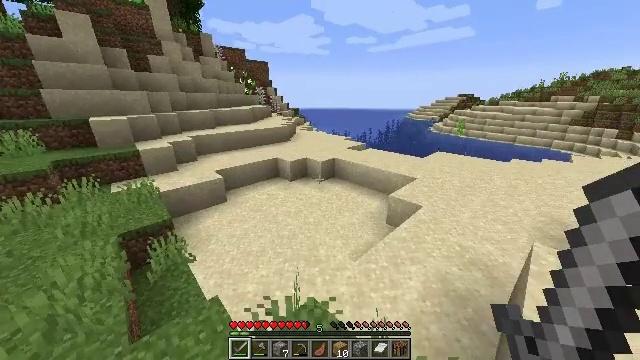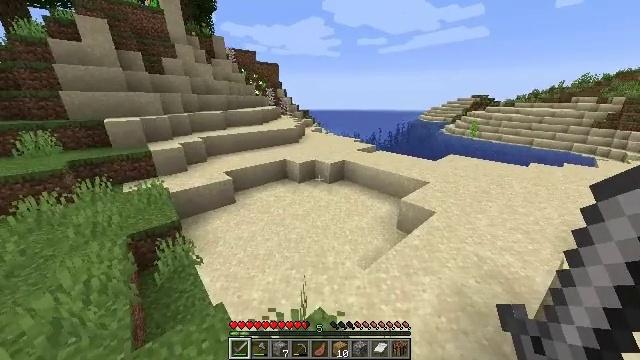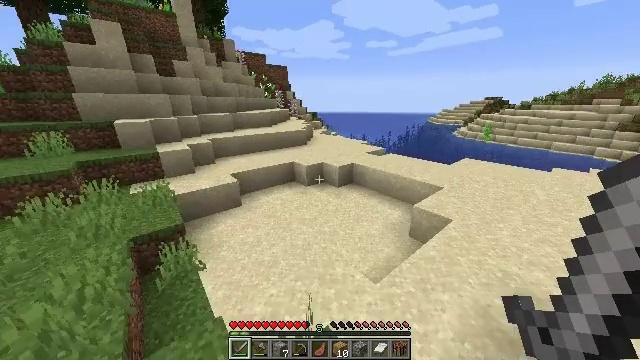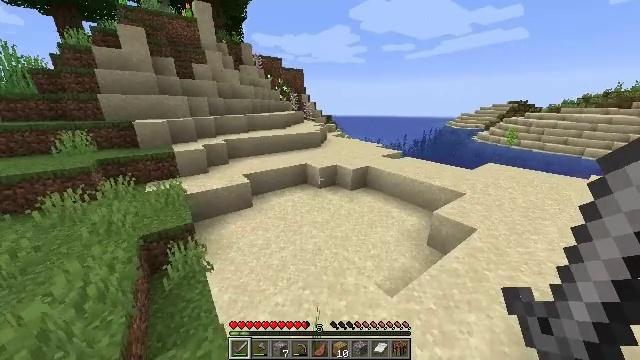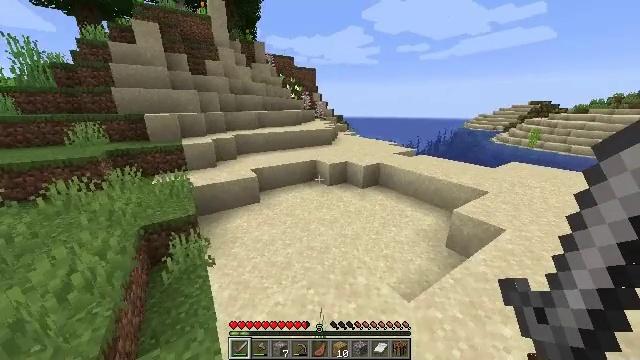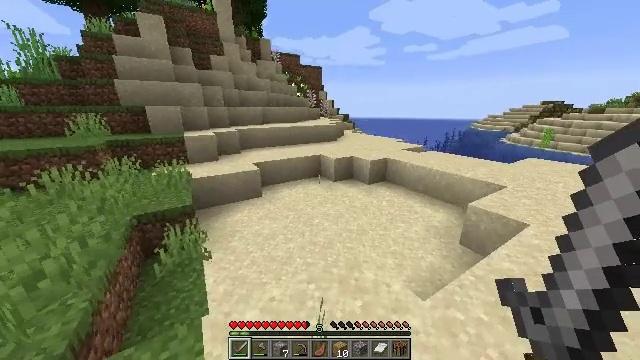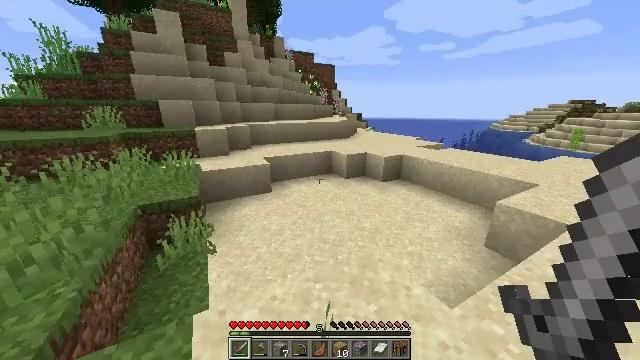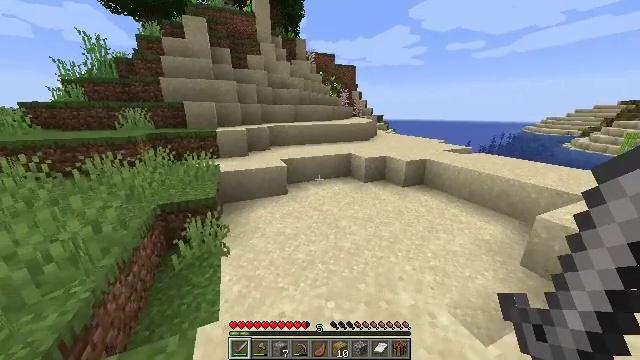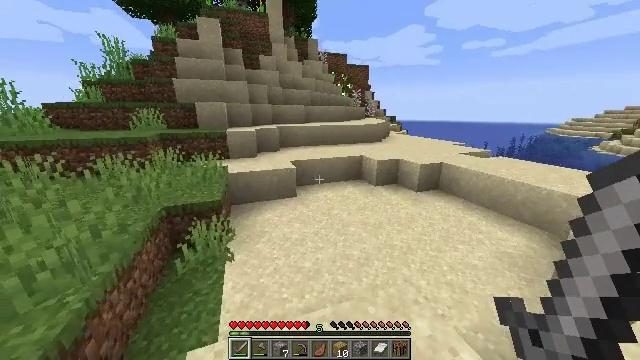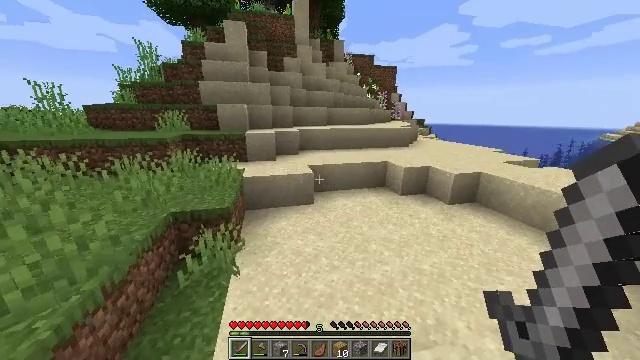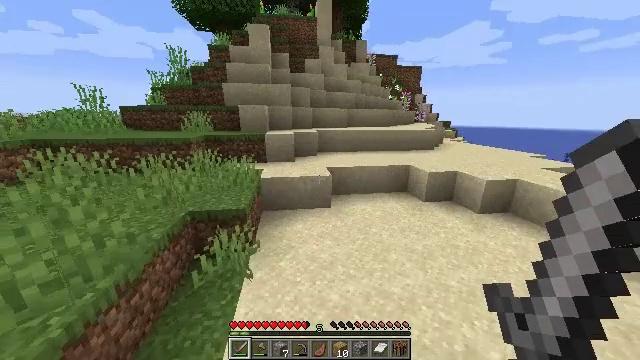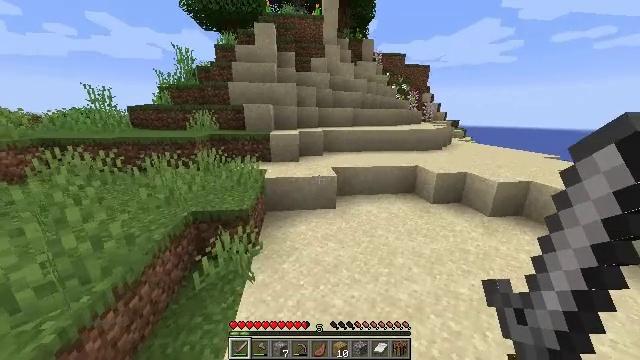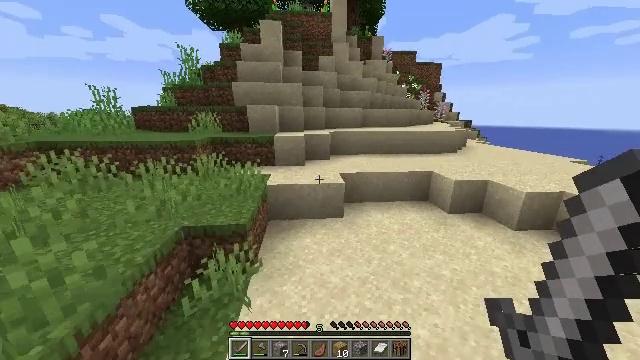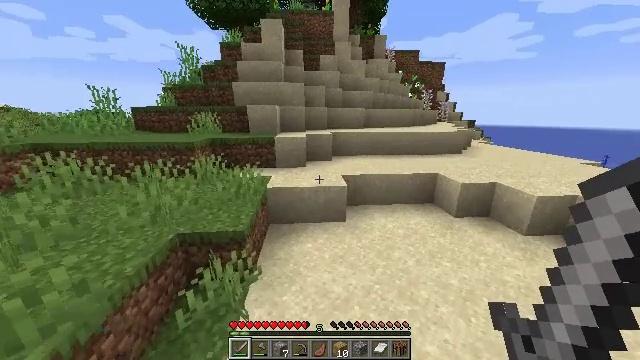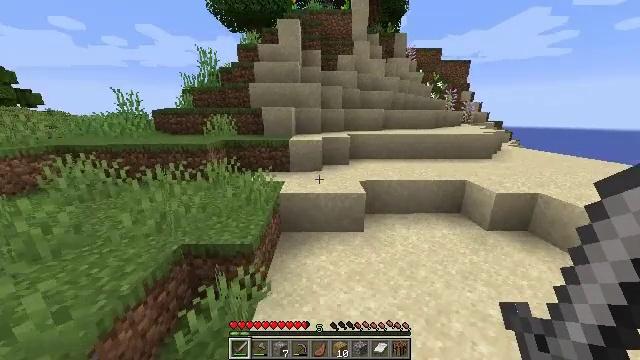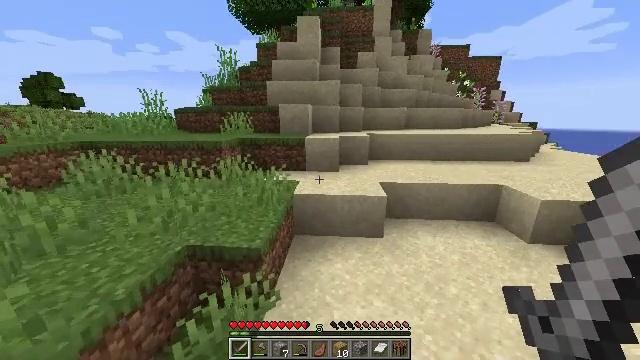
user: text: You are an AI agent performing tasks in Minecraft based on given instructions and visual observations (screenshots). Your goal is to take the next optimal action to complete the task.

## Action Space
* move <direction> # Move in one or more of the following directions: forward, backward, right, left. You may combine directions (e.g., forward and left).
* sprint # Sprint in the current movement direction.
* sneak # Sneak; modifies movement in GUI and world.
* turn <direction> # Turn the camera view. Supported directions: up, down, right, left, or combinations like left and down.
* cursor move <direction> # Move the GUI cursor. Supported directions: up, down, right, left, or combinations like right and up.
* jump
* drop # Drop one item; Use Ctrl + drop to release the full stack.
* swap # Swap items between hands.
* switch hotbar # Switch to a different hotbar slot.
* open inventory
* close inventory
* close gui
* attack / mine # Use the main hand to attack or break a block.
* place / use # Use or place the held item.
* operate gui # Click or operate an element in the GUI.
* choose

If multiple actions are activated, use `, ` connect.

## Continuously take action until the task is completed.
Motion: motion action
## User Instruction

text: Cut down the sugar cane stalks.
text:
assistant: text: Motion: move forward, sprint, turn left
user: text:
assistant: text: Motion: move forward, sprint, turn left
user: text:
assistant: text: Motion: move forward, sprint, turn left
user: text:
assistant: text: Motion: move forward, sprint, turn left
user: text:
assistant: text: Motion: move forward, sprint, turn left
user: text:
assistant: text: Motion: move forward, sprint, turn left
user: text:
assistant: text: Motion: move forward, sprint, turn left
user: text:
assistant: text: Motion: move forward, sprint, turn left
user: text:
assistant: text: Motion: move forward, sprint, turn left
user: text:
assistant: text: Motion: move forward, sprint, turn left
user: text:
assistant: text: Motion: move forward, sprint, turn left
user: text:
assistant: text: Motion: move forward, sprint, turn left
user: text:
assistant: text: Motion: move forward, sprint
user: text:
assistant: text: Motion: move forward, sprint, turn left
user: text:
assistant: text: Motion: move forward, sprint, turn left
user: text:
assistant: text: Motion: move forward, sprint, turn left
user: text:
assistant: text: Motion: move forward, sprint, turn left
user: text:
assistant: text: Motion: move forward, sprint, turn left
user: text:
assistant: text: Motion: move forward, sprint
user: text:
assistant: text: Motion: move forward, sprint
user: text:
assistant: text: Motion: move forward, sprint, jump
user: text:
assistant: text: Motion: move forward, sprint, jump
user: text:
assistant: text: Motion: move forward, sprint, jump
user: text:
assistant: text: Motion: move forward, sprint, jump
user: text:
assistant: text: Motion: move forward, sprint, turn left, jump
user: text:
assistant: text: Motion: move forward, sprint, turn left, jump
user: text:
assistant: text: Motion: move forward, sprint, turn left, jump
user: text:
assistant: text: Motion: move forward, sprint, turn left, jump
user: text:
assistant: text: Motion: move forward, sprint, turn left, jump
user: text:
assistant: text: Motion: move forward, sprint, turn left, jump